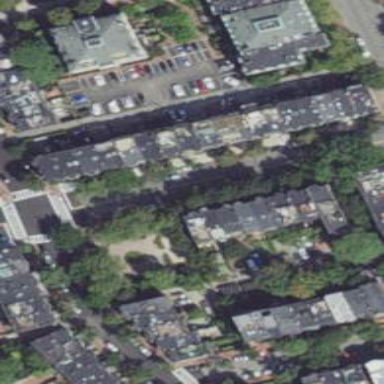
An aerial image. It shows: Condominium within residential area.